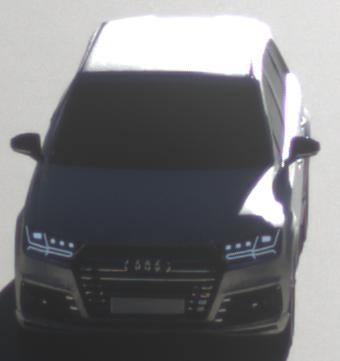
Make: Audi
Model: SQ7
Detailed model: -
Model produced from: 2016
Model produced until: 2018
Doors: 5
Color: white
Road condition: dry road
Daytime: morning or afternoon
Contrast: high contrast